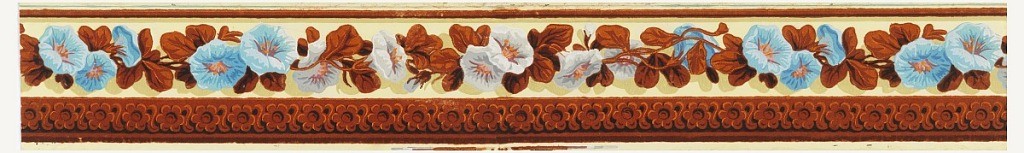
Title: Border
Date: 1820–30
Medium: Block printed and flocked paper
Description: Band of blue and white morning glories with orange flock leaves. Bordered above and below in orange flock of three shades.